Question: I'd like to allow anyone to play a video located in my s3 on my site as the 'src' on a '<video>' tag but allow people to use it as a 'src' on their site to play the video directly by typing the url into the browser bar.
I want people doing this:

and I don't want the following HTML to appear on http://-site.com but only on http://-site.com:
'''
<html>
<video src="https://s3.amazonaws.com/my-bucket/my-video.mp4"></video>
</html>
'''
I've seen some <URL> on this but I wanted to talk in code since I haven't been able to make these solutions work for me.
Here's my bucket policy that is currently working:
'''
{
"Version": "2008-10-17",
"Statement": [
{
"Sid": "AllowPublicRead",
"Effect": "Allow",
"Principal": {
"AWS": "*"
},
"Action": "s3:GetObject",
"Resource": "arn:aws:s3:::my-bucket/*",
"Condition": {
"StringLike": {
"aws:Referer": [
"https://my-site.com/*"
]
}
}
}
}
'''
Two questions:
1. To test my bucket policy, I put the above HTML in a test file on my localhost and sure enough I can access the video by typing http://localhost/test.html. Why isn't my bucket policy preventing this? (I'd only want it to work from http://my-site.com/test.html)
2. To prevent people from inputing the s3 URL into the browser bar, I was thinking I need a separate solution from the bucket policy since it's not clear to me from the AWS documentation how to prevent direct access via the browser. I was thinking of hashing the url to make it hard to guess. Perhaps there are ways using the AWS bucket policy or other solutions though?
To be more clear, my files are stored on s3 but they are delivered by Amazon's CloudFront. So my CloudFront url src is currently media.my-site.com/my-video.mp4. The CNAME being media.my-site.com.
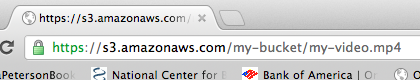
Answer: Given that CloudFront currently does not let you directly restrict access (to the best of my understanding), I would do something like:
'''
<video src="/media.php?v=my-video.mp4"></video>
'''
Then your 'media.php' file looks like:
'''
if (isset($_SERVER['HTTP_REFERER']) && $_SERVER['HTTP_REFERER'] != 'my-site.com')
{
header('HTTP/1.1 503 Hot Linking Not Permitted');
// display some message / image / video
exit;
}
# this base url changes from time to time
$url = 'http://cdn.my-site.com';
header("Location: $url/{$_GET['v']}");
'''
To make it less obvious, you may want to set up a rewrite to route '/media/my-video.mp4' into the file. That way, it doesn't look like there is an intermediate PHP script.
Exactly how you do the referrer check depends on the level of security you want. Some people disable referrers, so you may want to allow empty ones. Or you could even check to see if a session variable or cookie exists, etc.
Of course, the end user will be able to sniff out the real URL. This is why you may want to change your CNAME from time to time.
This solution is hopefully good enough to discourage people from abusing your site, but is by no means perfect.